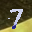
Label: 7